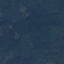
Label: Forest